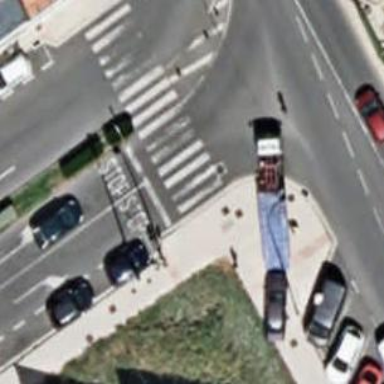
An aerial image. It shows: Traffic signals at road crossing.